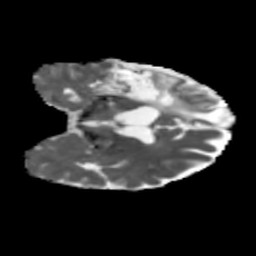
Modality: MD
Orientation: coronal
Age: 49
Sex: male
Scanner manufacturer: siemens
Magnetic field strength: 3 T
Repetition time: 5.47 s
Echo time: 0.0854 s